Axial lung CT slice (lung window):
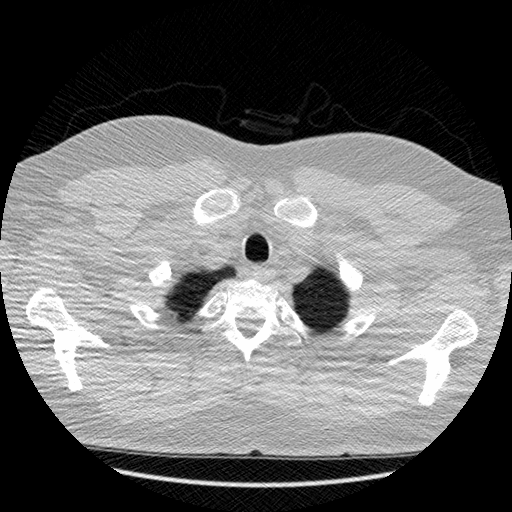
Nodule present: no